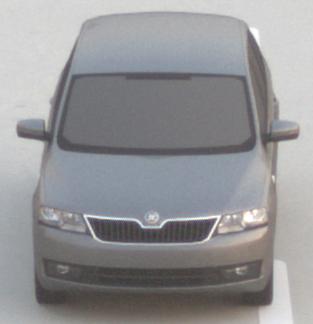
Make: Skoda
Model: Rapid Spaceback 1.2 TSI
Detailed model: Rapid Spaceback
Model produced from: 2013/10
Model produced until: 2015/04
Doors: 5
Color: gray
Road condition: dry road
Daytime: dawn
Contrast: low contrast